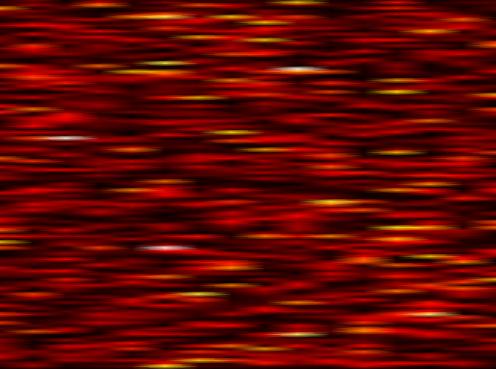
Label: OFDM